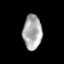
Tissue: skin
Cell type: Epithelial cells
Senescence score: 0.2854
Nuclear area (px): 635
Mean DAPI intensity: 171.011